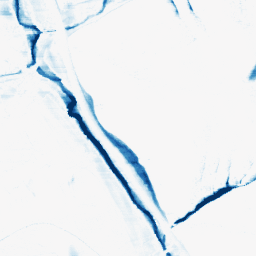
Category: morphological
Decomposition family: morphological_rect
Decomposition parameters: operation: closing
width: 20
height: 3
Upsampling method: lanczos
Upsampling parameters: scale: 8
Upsampling scale: 8